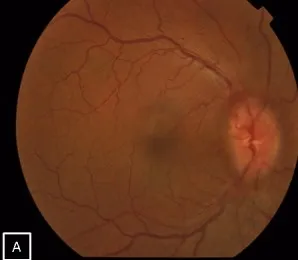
Fundus pictures of the right.
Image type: ophthalmic_imaging (fundus_photograph)